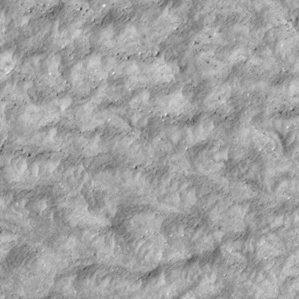
Label: non_frost